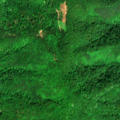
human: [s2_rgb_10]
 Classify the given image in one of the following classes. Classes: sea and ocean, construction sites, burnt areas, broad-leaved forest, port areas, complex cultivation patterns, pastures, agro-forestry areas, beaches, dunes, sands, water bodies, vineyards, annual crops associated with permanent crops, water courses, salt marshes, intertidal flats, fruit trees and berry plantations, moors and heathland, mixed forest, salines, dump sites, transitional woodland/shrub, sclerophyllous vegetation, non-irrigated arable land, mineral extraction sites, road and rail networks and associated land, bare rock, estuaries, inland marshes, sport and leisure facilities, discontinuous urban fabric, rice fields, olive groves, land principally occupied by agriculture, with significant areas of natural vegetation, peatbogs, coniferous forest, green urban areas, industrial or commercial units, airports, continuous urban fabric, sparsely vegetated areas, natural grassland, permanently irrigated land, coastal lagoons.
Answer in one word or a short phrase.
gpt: broad-leaved forest, mixed forest